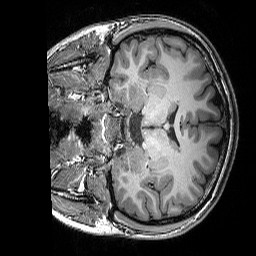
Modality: T1w
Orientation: coronal
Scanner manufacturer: siemens
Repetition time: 2.25 s
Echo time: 0.00418 s